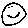
Label: smiley face